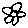
Label: flower